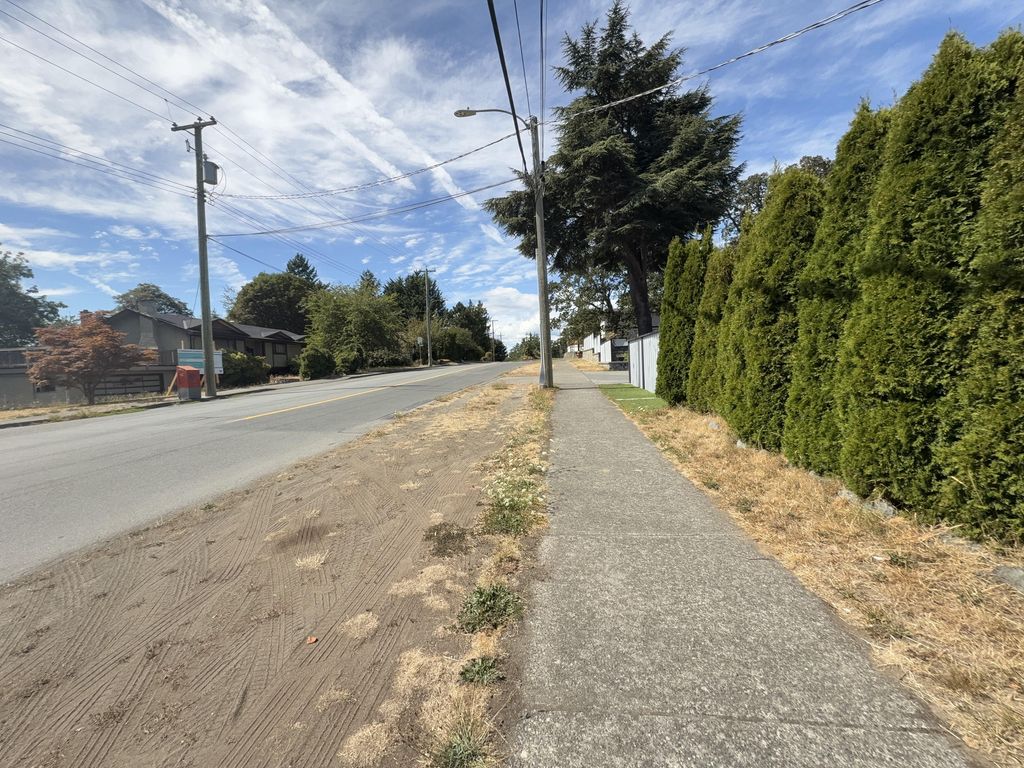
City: victoria